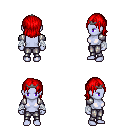
a pixel art fantasy rpg character, female body template, dark elf, purple skin, steel arm armor, metal pants, red long bangs hairstyle, iron tiara, white cloth bandages, four views (front, back, left, right), 2x2 character sprite sheet, small pixel art, hard edges, no anti-aliasing